Question: I have to find the anchor "a" nested under table with class as 'table.ic-table-creditReportProduct table tr'. I tried but doesn't seem to work. Any ideas where the problem might be or another way to reference it.
: I can't use the id's that have in them as they are auto generated.

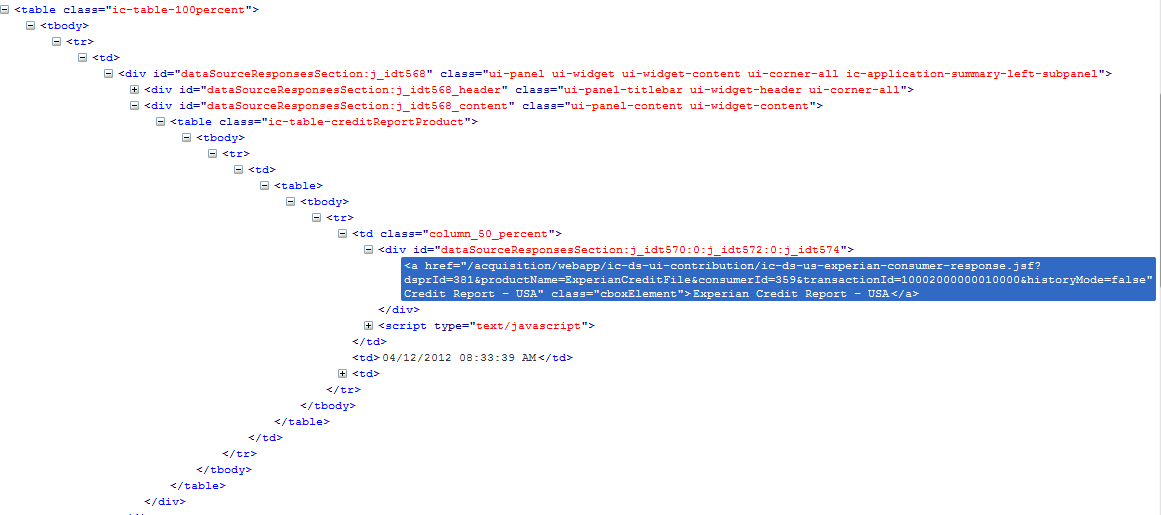
Answer: '''
table.ic-table-creditReportProduct table tr a
'''
should work.